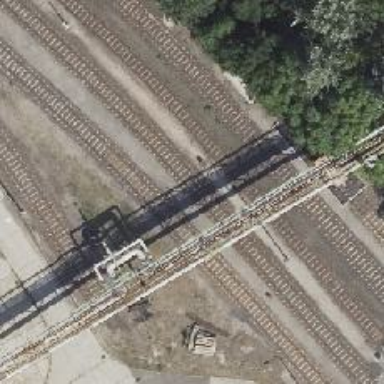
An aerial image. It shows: Railway yard used for servicing trains.